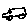
Label: car